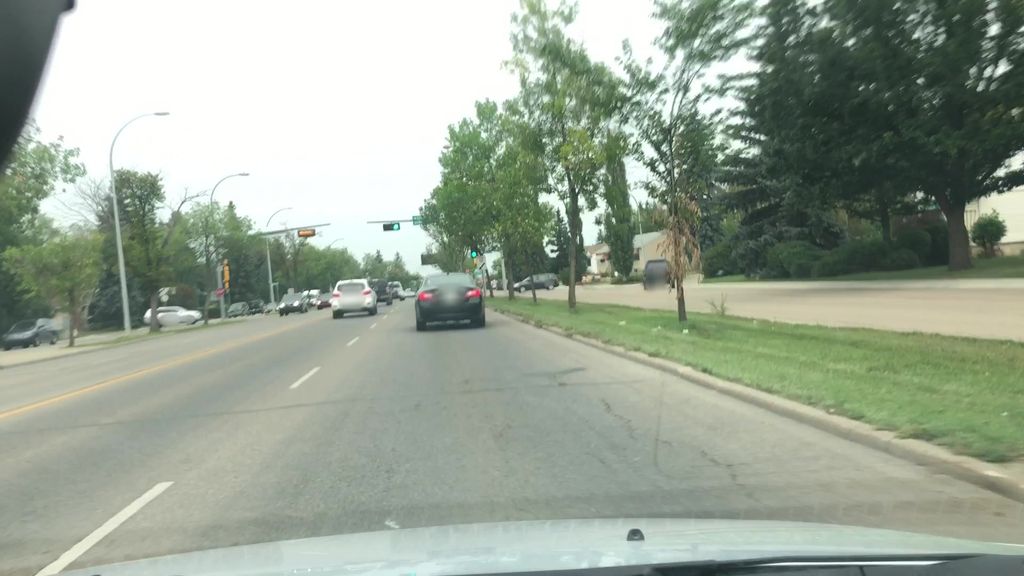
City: edmonton